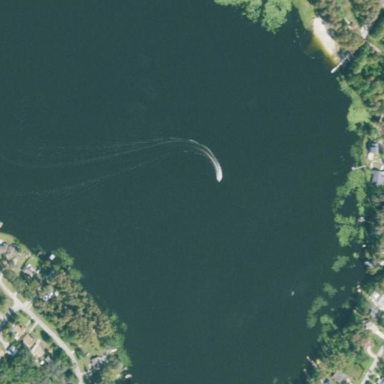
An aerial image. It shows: Beautiful lake surrounded by nature.